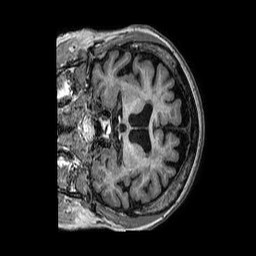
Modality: T1w
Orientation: coronal
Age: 86
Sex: female
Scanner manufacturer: philips
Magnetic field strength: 3 T
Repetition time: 0.006655 s
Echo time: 0.003014 s